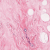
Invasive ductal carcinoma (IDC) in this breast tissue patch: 0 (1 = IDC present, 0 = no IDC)